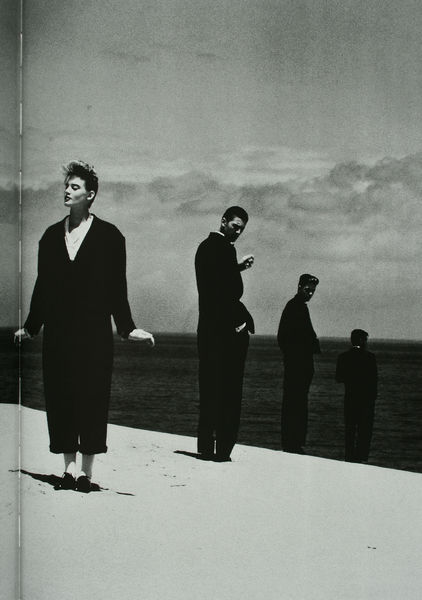
Titel: Sakyu ("Dünen"-)Mode
Künstler: Shoji Ueda
Standort: viele Standorte
Institution: viele Standorte
Schlagwörter: dunkel, himmel, kopf, mann, meer, schatten, wasser, wolken, frauen, menschen, sand, ausschnitt, decolte, frankreich, frau, grau, haar, hell, köpfe, licht, männer, rücken, schwarz, weiss, blick, wolke, leute, mode, anzug, anzüge, hose, jacke, arme, augen, hände, horizont, hügel, wind, sonne, haare, drei, personen, person, lippen, schräg, beine, strand, wellen, schuhe, hosen, düne, hang, sonnenlicht, tag, werbung, drei männer, eine frau, lciht, model, surrealismus, foto, fotografie, photographie, vier, schwarz-weiss, modelle, geschlossene augen, buchseite, magazin, photo, jüngling, androgyn, knick, journal, surrealistisch, dühne, aufstellung, modefotografie, models, androgynie, blick zurück, buchfalz, meeresblick, rpomenade